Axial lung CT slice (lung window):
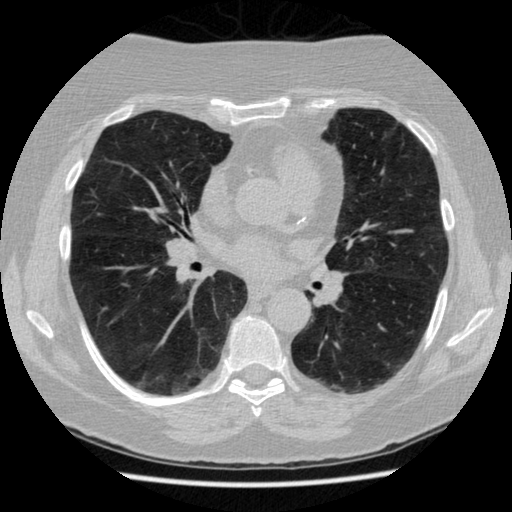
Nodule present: no